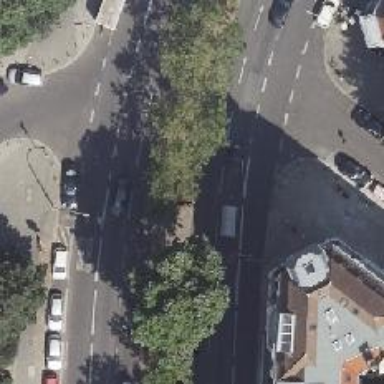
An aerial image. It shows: Asphalt footpath with unmarked crossing.